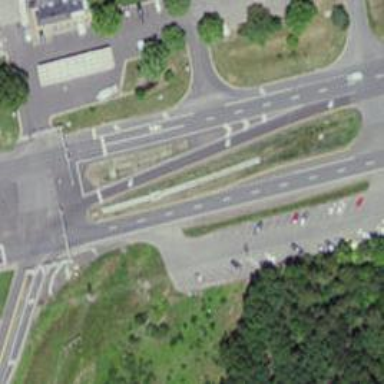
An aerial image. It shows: Parking area with park and ride facility.